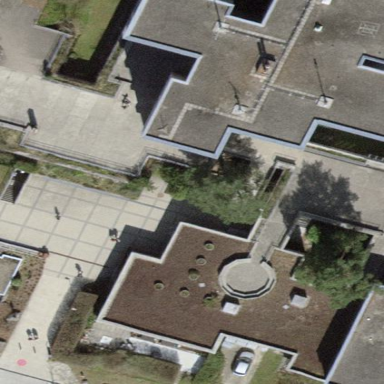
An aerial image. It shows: School building.